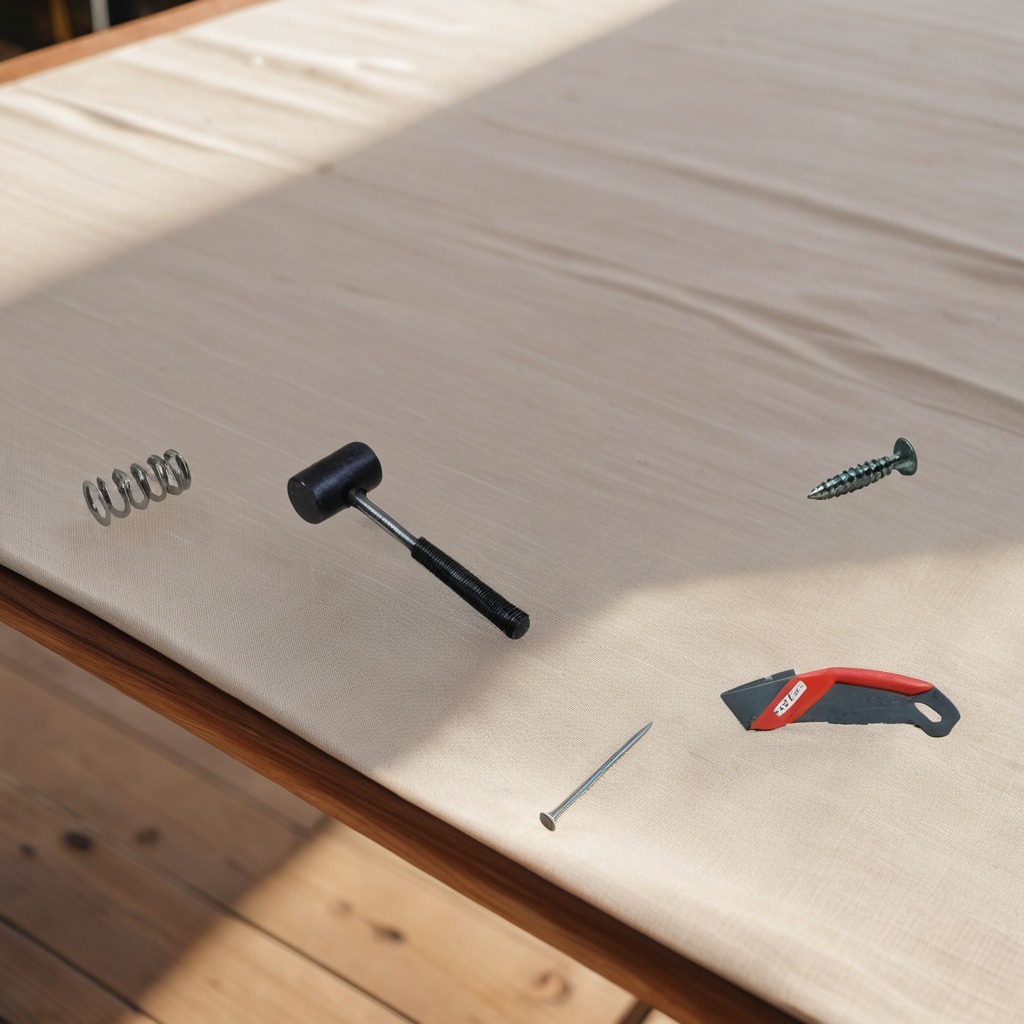
A utility knife, a metal machine screw, an iron nail, a hammer, and a coiled metal spring are lying on the wooden table.